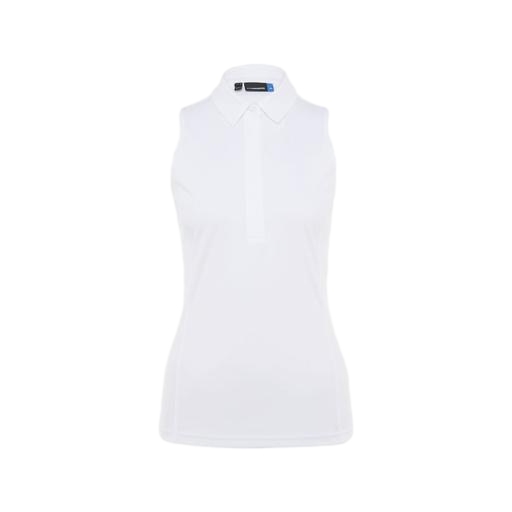
sleeveless polo, sleeveless polo shirt, sleeveless adidas white shirt, white background